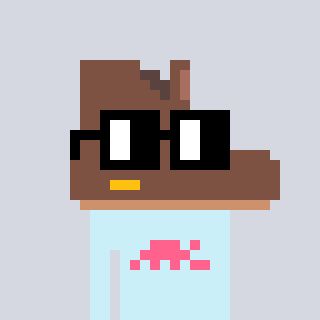
a pixel art character with square black glasses, a boot-shaped head and a cold-colored body on a cool background